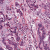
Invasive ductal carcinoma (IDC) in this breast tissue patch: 1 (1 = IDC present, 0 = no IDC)